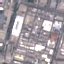
Land use / land cover: Industrial